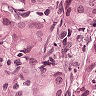
Metastatic tissue present: yes